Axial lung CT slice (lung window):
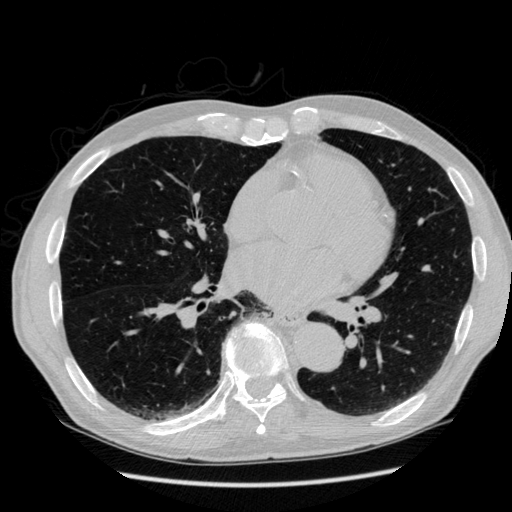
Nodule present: no